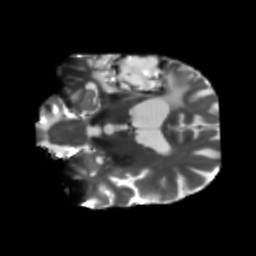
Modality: T2w
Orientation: coronal
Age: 55
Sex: male
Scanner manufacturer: siemens
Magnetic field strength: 3 T
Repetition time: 5.25 s
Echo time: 0.08 s